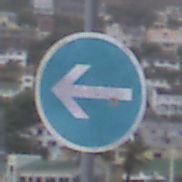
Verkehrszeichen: VorgeschriebeneFahrtrichtungHierLinks
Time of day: SunriseSunset
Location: Outdoor (Beach)
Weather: Overcast
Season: NotSpecified
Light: Natural